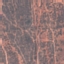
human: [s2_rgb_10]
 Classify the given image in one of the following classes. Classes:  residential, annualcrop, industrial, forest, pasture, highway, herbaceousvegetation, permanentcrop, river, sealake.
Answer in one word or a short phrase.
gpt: HerbaceousVegetation